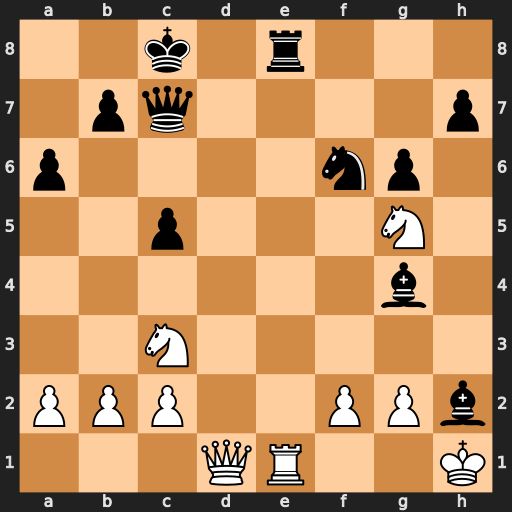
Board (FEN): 2k1r3/1pq4p/p4np1/2p3N1/6b1/2N5/PPP2PPb/3QR2K
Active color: w
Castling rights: -
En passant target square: -
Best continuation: Rxe8+ Nxe8 Qxg4+